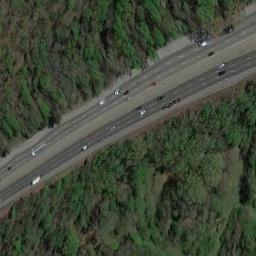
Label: freeway